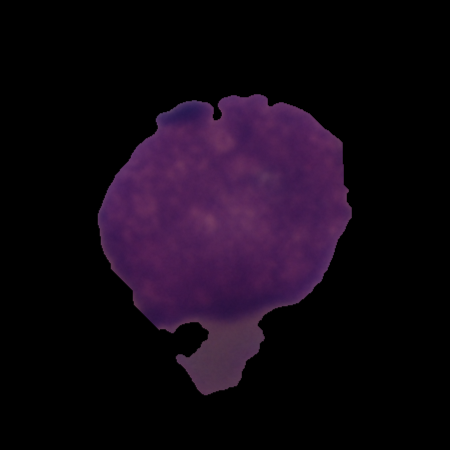
Label: cancer